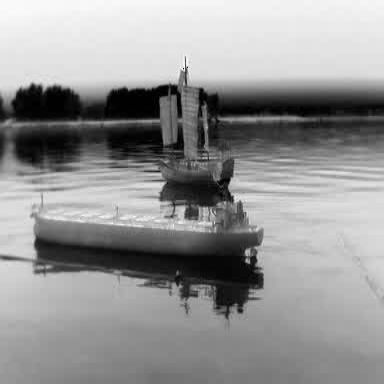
There is a liner in the infrared image.